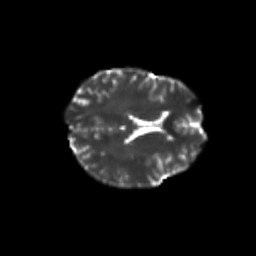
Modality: T2w
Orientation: axial
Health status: healthy
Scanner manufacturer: philips
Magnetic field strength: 3 T
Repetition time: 6.964 s
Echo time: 0.092 s